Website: lowes
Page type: payment
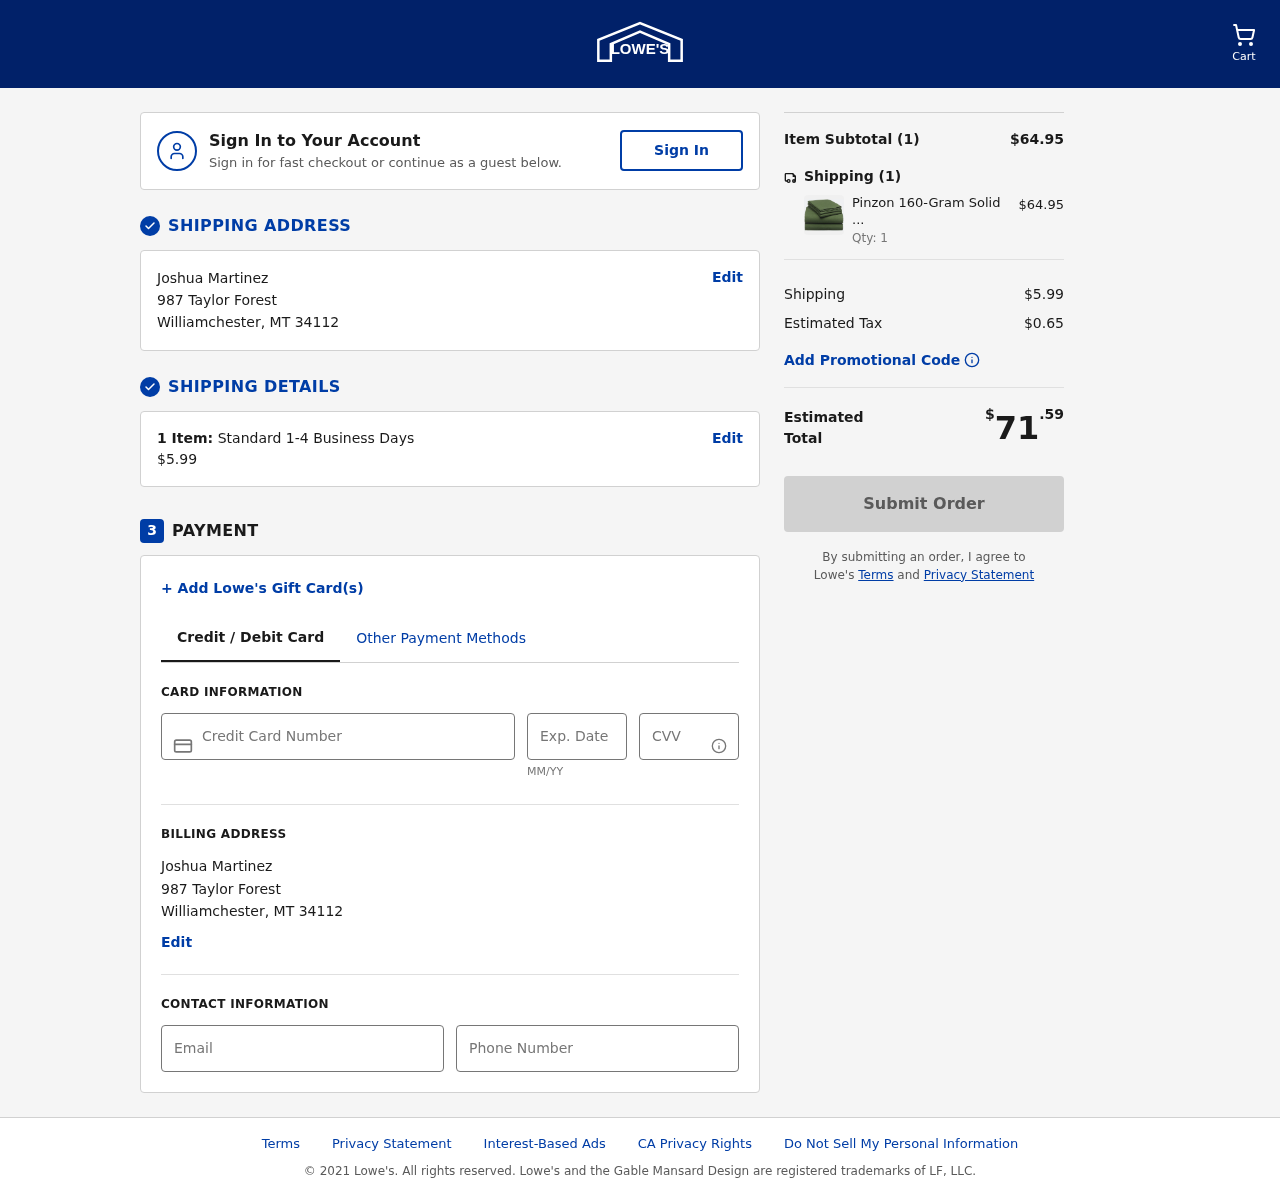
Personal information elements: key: PII_CARD_CVV
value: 560
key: PII_CARD_EXPIRY
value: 02/29
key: PII_CARD_NUMBER
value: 4363 4882 5478 6718
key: PII_CITY
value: Williamchester
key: PII_EMAIL
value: joshua_martinez@hotmail.com
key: PII_FULLNAME
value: Joshua Martinez
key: PII_PHONE
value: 3248273836
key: PII_POSTCODE
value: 34112
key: PII_STATE_ABBR
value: MT
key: PII_STREET
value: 987 Taylor Forest
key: PII_FULLNAME2
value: Joshua Martinez
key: PII_CITY2
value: Williamchester
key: PII_STATE_ABBR2
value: MT
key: PII_POSTCODE_FULL
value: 34112
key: PII_POSTCODE_NUMERIC
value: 34112
Product elements: key: PRODUCT1_NAME
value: Pinzon 160-Gram Solid Flannel Full Sheet Set, Olive
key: PRODUCT1_PRICE
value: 64.95
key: PRODUCT1_QUANTITY
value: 1
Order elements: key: ORDER_NUM_ITEMS
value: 1
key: ORDER_SHIPPING_COST
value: $5.99
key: ORDER_NUM_ITEMS2
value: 1
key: ORDER_SUBTOTAL
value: $64.95
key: ORDER_NUM_ITEMS3
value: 1
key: ORDER_SHIPPING_COST2
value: $5.99
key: ORDER_TAX
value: $0.65
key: ORDER_TOTAL
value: $71.59